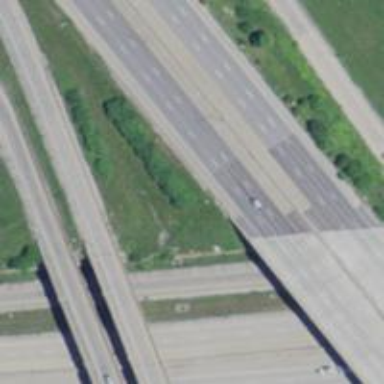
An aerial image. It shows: View of motorway.